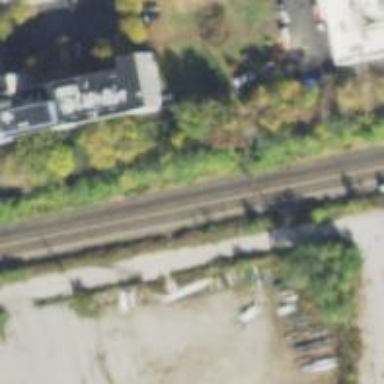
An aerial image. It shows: Abandoned railway.